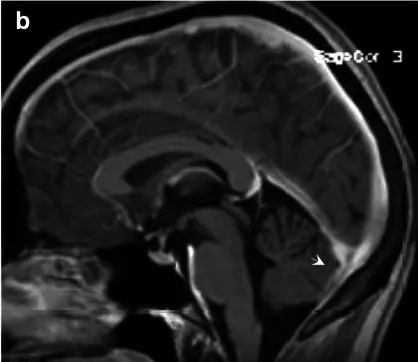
(b) Contrast-enhanced T1WI reveals reduced thickening and pachymeningeal enhancement previously observed in the region of the torcula (arrow). . T2WI: T2-weighted imaging; T1WI: T1-weighted imaging.
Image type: radiology (mri)